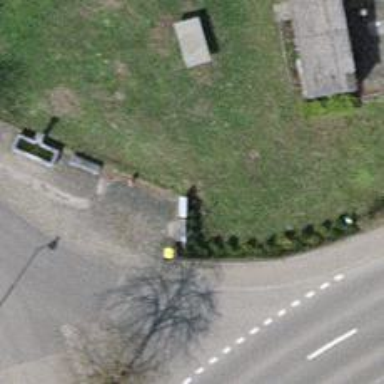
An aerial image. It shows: Cable distribution cabinet for power.